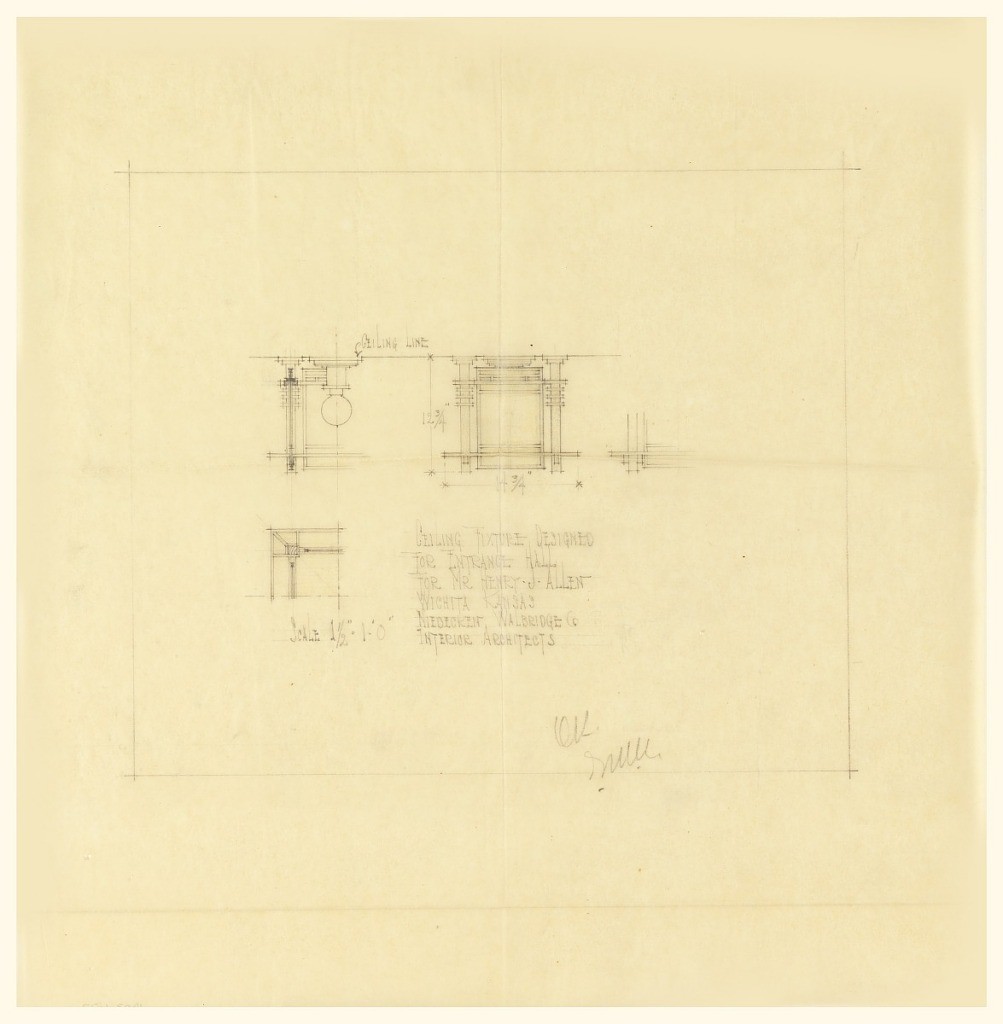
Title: Ceiling Fixture, Entrance Hall, Henry J. Allen Residence, Wichita, Kansas
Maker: Frank Lloyd Wright, American, 1867–1959
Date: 1917
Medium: Graphite, yellow color pencil on beige tracing paper
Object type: Drawing
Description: Page divided horizontally into two registers with illustrations of lighting fixture. Upper register: cutout view of fixture showing bulb on left, view of fixture covered by shade in middle, detail of shade frame on right. Lower register: detail view of fixture frame on left with scale. Inscription at right.